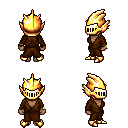
a pixel art fantasy rpg character, female body template, human, dark skin, brown robe, metal pants, light blonde long mohawk hairstyle, gold helm, bracelets, gold boots, four views (front, back, left, right), 2x2 character sprite sheet, small pixel art, hard edges, no anti-aliasing